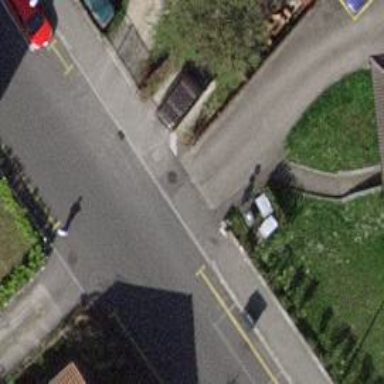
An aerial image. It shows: Service road with asphalt surface and sidewalk.